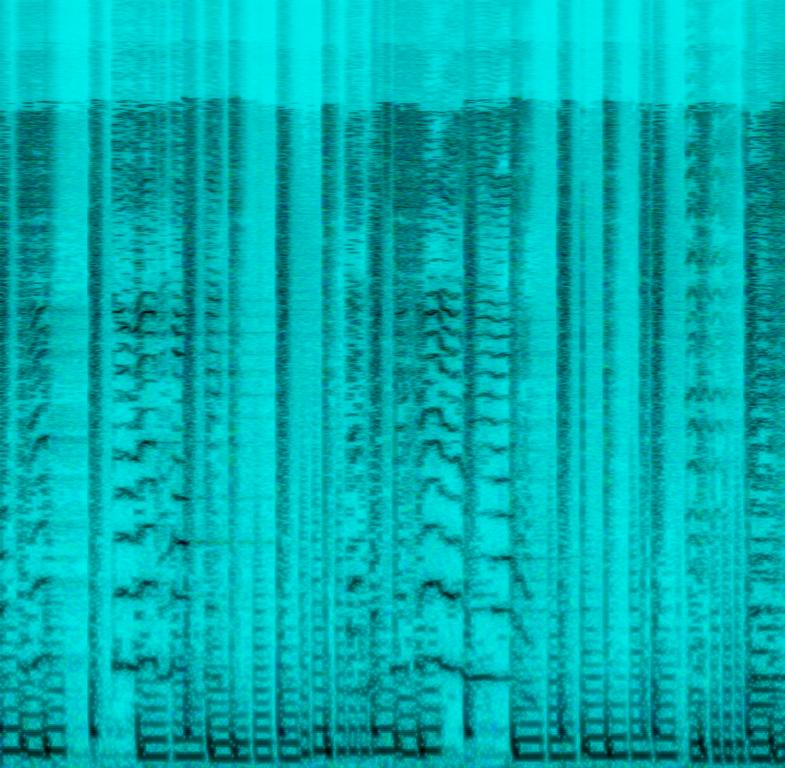
This is an electronic funk/disco music piece from the 80s. There is a female vocalist singing melodically. The repeated main theme is being played by the keyboard. There is a synth bass playing a groovy bass line. There is an acoustic drum beat in the rhythmic background. The atmosphere is sensual. This piece can be used in the soundtrack of a retro-themed movie.